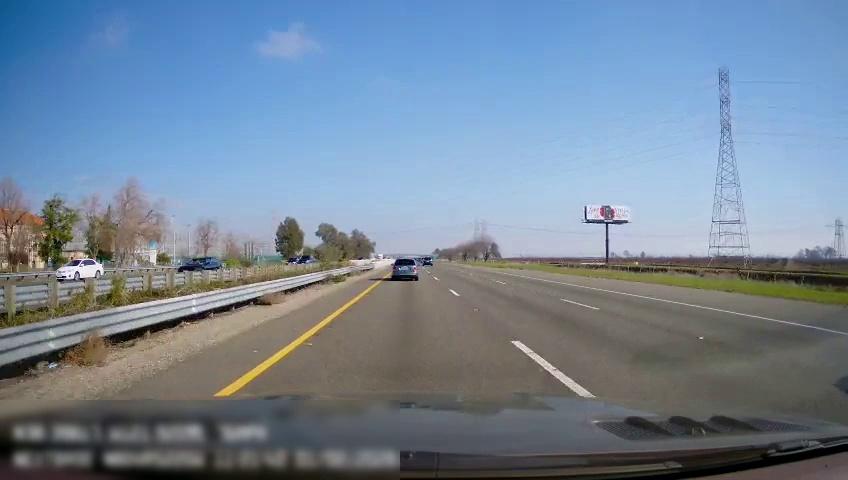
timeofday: Day
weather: Sunny
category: Drivable Space
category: Vehicles | Car
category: Vehicles | Car
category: Vehicles | Car
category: Vehicles | Car
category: Vehicles | Car
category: Vehicles | Car
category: Lanes | Current Lane
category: Lanes | Current Lane
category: Lanes | Alternate Lane
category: Lanes | Alternate Lane